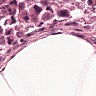
Metastatic tissue present: yes